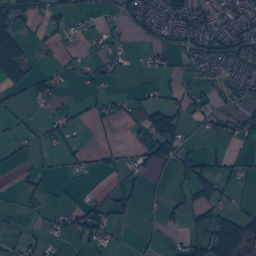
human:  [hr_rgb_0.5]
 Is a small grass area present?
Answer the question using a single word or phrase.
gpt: yes

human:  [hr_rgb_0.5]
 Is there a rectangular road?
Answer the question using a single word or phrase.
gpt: no

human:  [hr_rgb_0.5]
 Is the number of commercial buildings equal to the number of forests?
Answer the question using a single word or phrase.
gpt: no

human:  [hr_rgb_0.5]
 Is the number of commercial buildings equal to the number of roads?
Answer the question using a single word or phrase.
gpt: no

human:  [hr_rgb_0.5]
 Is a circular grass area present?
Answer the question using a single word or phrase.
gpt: yes

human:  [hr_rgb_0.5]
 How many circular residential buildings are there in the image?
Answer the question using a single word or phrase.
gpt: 1

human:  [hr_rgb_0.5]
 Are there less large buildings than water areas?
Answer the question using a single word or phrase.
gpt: yes

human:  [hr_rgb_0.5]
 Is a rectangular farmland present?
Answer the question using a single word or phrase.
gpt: yes

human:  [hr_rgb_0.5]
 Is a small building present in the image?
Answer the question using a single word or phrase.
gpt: yes

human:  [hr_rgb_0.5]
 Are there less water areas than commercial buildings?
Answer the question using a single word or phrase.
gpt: no

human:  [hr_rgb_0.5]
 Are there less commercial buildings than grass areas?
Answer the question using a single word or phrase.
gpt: yes

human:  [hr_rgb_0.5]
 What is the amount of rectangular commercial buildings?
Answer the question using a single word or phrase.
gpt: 6

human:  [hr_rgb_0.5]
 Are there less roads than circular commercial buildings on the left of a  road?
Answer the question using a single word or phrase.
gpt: no

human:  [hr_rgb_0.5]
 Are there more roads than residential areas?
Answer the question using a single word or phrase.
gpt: yes

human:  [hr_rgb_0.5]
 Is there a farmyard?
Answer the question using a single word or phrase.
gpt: yes

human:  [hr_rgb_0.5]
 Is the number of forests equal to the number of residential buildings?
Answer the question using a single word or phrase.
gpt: no

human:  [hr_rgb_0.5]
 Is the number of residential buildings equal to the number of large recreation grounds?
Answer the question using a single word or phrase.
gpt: no

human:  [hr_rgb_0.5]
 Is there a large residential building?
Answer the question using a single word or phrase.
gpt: yes

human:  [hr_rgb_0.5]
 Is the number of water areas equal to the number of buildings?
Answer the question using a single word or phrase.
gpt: no

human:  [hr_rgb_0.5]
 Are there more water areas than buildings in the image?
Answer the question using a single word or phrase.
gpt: no

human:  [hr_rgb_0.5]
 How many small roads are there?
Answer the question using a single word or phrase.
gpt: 433

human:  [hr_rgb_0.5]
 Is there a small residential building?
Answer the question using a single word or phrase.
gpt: yes

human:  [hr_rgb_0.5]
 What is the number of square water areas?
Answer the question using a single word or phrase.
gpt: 1

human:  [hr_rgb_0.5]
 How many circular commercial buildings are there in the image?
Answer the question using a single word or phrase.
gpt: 0

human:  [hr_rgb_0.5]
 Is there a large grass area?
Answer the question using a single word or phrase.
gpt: yes

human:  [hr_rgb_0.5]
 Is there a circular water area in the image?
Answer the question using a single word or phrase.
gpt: yes

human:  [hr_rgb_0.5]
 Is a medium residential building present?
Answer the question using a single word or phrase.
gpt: yes

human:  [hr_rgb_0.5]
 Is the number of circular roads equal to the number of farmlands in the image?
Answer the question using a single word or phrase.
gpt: no

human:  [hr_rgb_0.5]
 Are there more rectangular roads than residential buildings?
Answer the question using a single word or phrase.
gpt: no

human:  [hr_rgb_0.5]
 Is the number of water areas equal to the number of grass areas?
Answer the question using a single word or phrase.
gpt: no

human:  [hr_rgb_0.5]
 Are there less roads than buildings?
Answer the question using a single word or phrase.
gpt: yes

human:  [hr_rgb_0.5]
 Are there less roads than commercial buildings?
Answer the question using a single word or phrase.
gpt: no

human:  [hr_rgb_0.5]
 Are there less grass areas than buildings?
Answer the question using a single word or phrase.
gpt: yes

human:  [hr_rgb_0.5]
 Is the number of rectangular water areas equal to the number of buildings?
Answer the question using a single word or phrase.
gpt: no

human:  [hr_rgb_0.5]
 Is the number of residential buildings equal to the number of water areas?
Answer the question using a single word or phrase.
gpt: no

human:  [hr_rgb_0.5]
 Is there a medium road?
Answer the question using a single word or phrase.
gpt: no